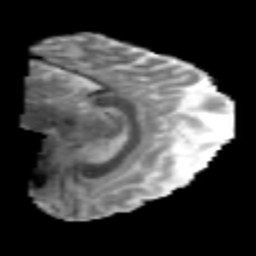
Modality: MD
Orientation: sagittal
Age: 38
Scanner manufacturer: philips
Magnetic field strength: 3 T
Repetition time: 8.584 s
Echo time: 0.1273 s